Field crop: tomato
Growth stage: 1
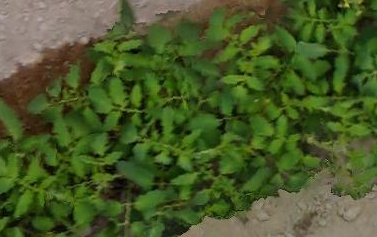
Species: tomato